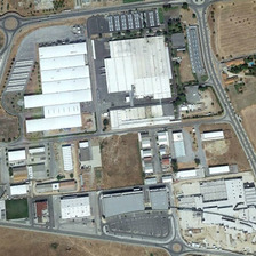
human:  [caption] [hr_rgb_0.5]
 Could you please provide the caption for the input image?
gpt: The factory is surrounded by the next road.

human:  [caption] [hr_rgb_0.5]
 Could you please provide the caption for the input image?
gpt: A factory is surrounded by roads, next to farmland.

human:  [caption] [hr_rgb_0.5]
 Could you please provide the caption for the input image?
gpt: it is a industrial area with big workshops in the middle of bareland .

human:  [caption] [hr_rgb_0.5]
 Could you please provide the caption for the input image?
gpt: the factory with white plant is surrounded by the quadrangle road .

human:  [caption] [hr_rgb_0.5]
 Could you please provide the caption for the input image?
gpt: a factory is surrounded by roads close to which it is agricultural land.